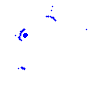
Particle: electron